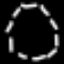
Label: octagon